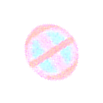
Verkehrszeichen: AbsolutesHalteverbot
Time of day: SunriseSunset
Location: Outdoor (RoadRail)
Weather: PartlyCloudy
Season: NotSpecified
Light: Natural